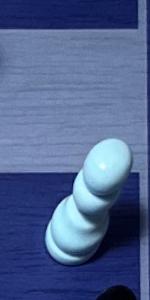
Label: Pawn_White